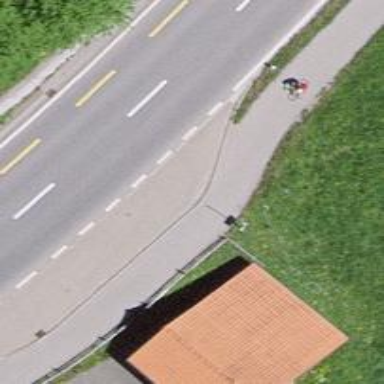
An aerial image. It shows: Bus stop with platform for public transport.